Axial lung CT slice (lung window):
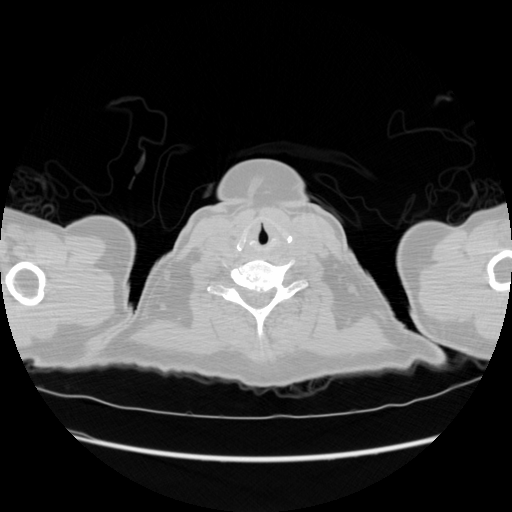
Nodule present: no